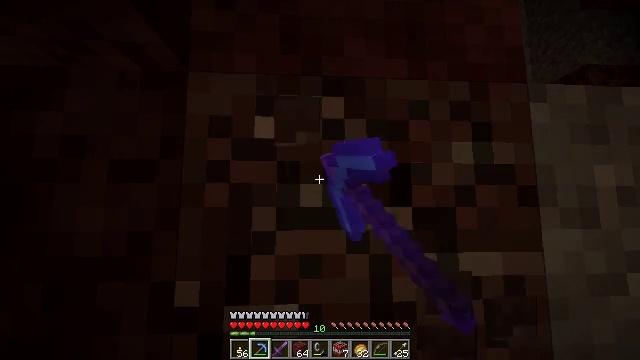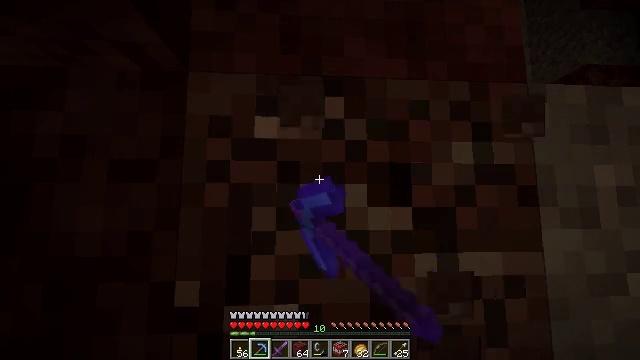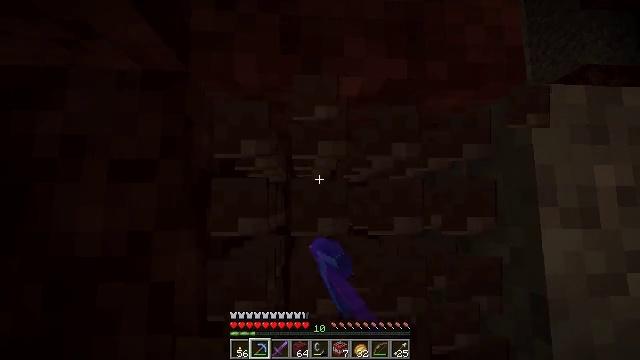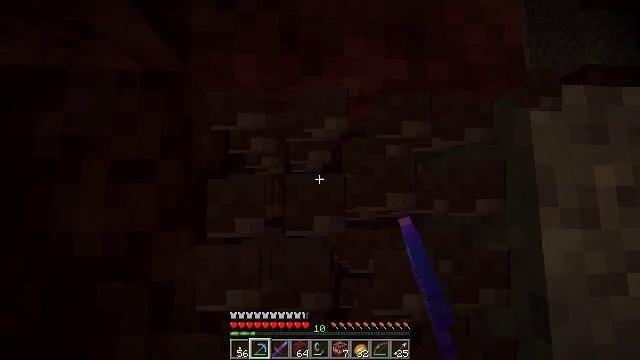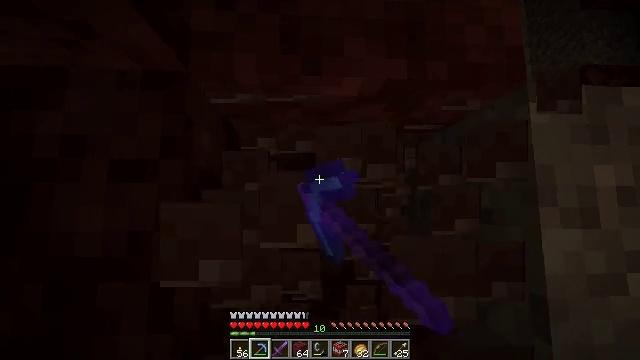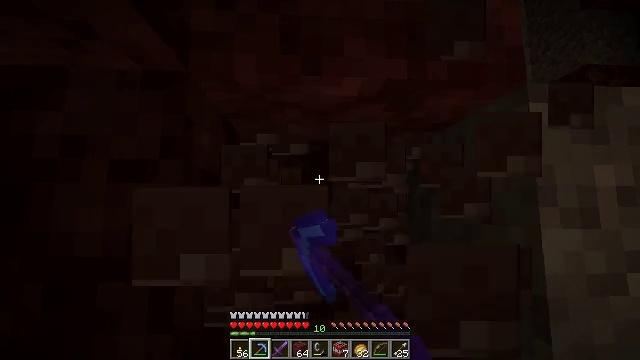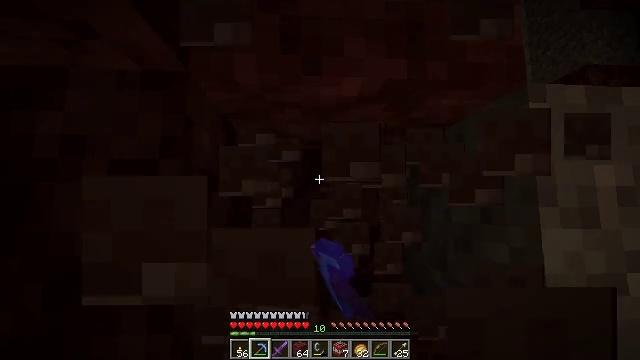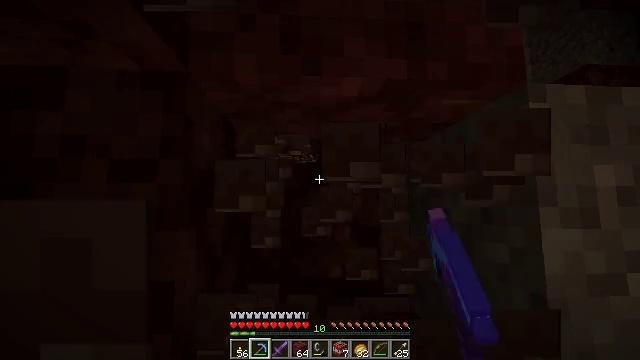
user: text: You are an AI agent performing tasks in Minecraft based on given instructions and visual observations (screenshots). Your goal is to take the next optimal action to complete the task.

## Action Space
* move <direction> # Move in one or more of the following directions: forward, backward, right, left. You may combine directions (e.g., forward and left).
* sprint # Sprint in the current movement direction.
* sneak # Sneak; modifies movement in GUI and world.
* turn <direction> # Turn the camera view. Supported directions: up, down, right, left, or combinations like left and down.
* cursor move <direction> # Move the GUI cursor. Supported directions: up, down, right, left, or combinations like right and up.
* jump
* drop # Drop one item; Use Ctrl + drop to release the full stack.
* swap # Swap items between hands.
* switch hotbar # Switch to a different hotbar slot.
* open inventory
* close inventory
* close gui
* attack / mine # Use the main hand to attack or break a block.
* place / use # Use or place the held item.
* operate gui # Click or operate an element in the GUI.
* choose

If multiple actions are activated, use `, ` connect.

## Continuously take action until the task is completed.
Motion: motion action
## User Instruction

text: Use a strong pickaxe to gather ancient debris.
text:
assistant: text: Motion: attack / mine
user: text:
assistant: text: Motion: attack / mine
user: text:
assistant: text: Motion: attack / mine
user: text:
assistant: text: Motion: attack / mine
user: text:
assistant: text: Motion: attack / mine
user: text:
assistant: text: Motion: attack / mine
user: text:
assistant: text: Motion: attack / mine
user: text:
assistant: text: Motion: attack / mine